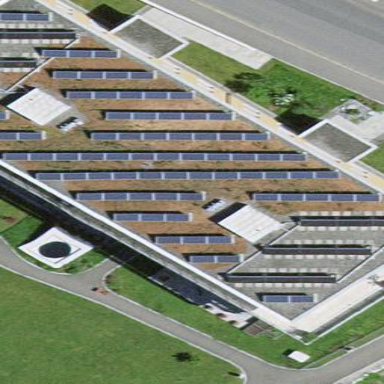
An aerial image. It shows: Part of building with flat orange roof.